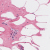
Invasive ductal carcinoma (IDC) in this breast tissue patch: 0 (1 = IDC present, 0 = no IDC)